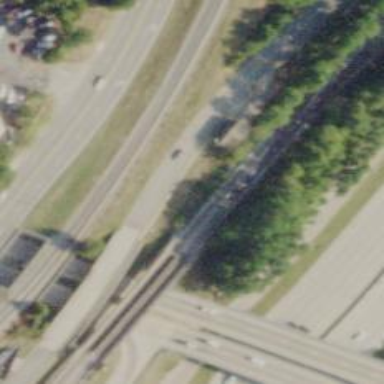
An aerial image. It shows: Electrified rail passing through service yard.